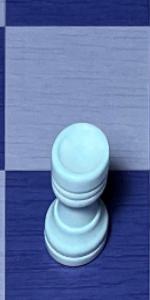
Label: Rook_White